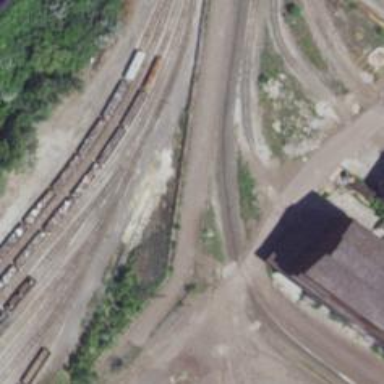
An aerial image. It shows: Railway yard in service.